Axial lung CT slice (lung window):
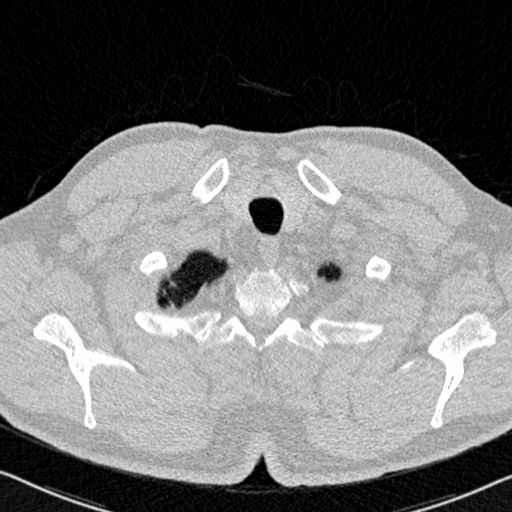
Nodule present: no